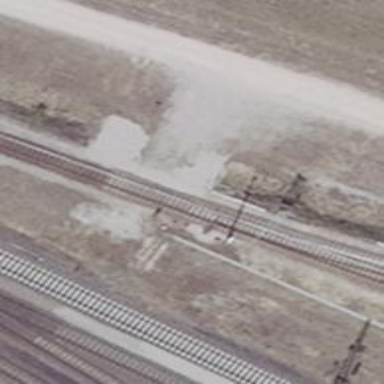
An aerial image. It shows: Railway switch.